Question: This morning, I logged into my production server and accidentally delete one of my file.
'UrlController.php'
Unfortunately, there is no undo in WinSCP.
As soon as you hit on the red 'X', it gone for good.
Fortunately, I use git.
When I do 'git status', this is what I see.

Is there anywhere to use git to bring that file back, or undo what I just delete ?
I'm new to git. Feel free to suggest a better option.
Thanks.
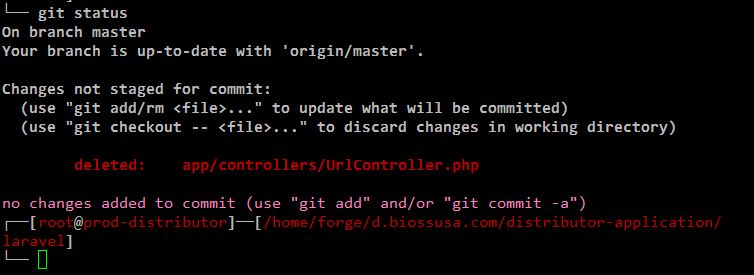
Answer: Try this:
'''
$ git checkout app/controllers/UrlController.php
'''